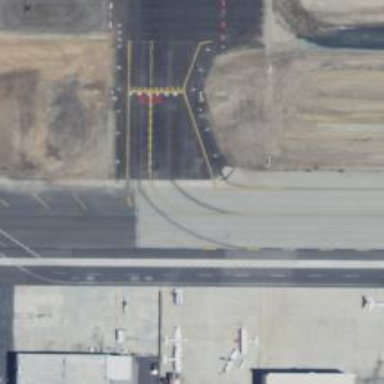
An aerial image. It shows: Image of taxiway at airport.